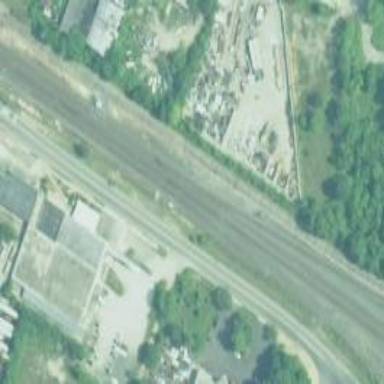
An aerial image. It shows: Railway junction.